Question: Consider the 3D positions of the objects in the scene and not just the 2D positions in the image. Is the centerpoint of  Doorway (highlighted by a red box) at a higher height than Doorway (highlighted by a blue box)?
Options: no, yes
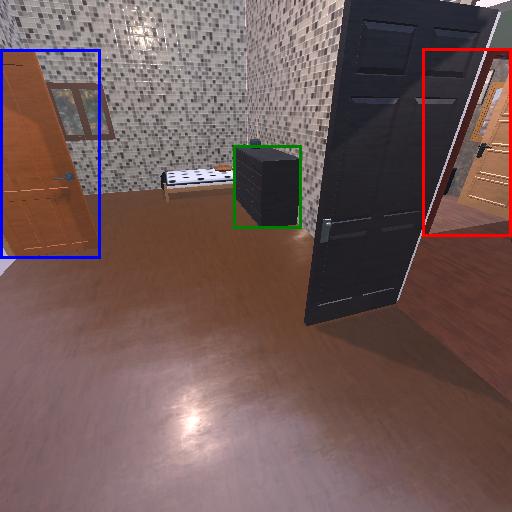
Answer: no